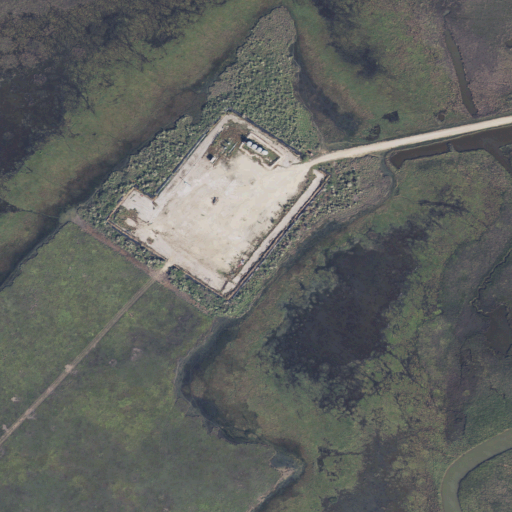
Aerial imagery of island in Texas named Rattlesnake Island containing herbaceous wetlands and barren land